Question: How to disable/replace the image we see when an android app is running in background and we long press the "home" button? Due to security issues, I need to disable this image.

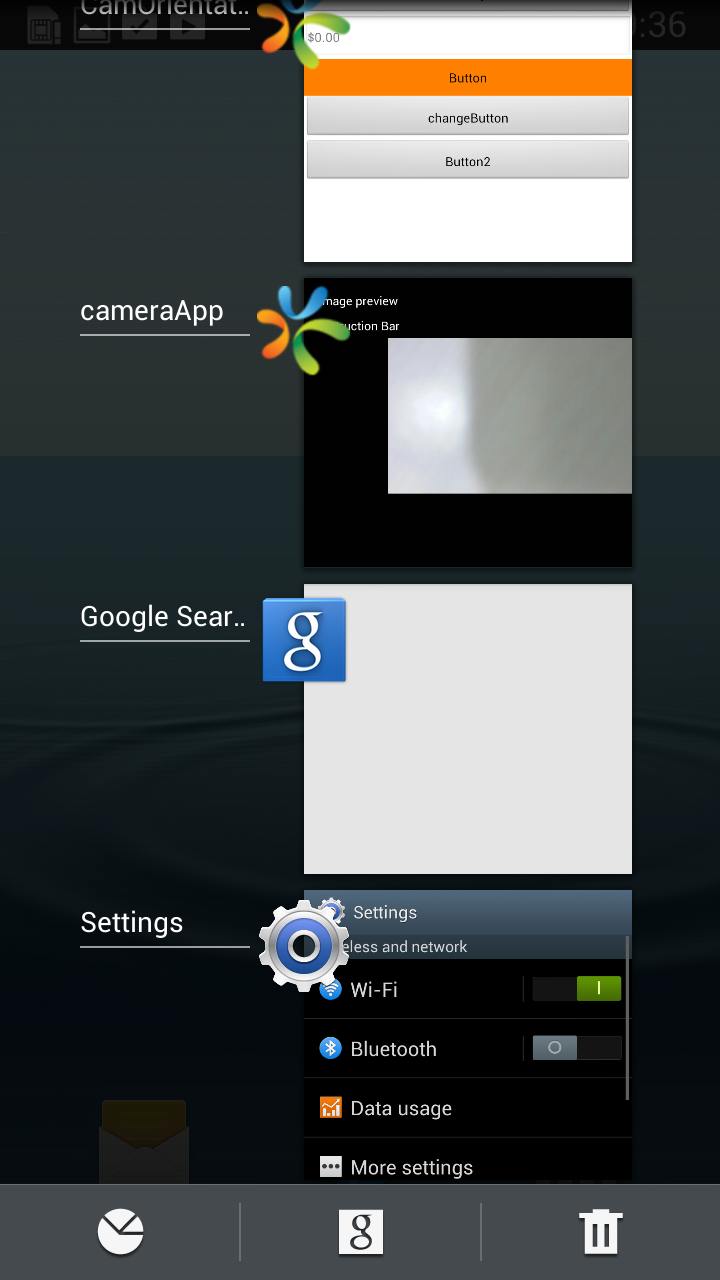
Answer: Just exclude it from recents from your <URL>.
To do it from the manifest, you need to explicitly add 'android:excludeFromRecents="true"' to each '<activity>' tag.